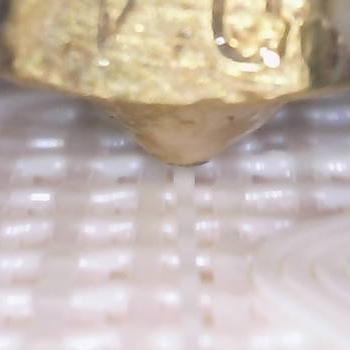
Flow rate: 74%